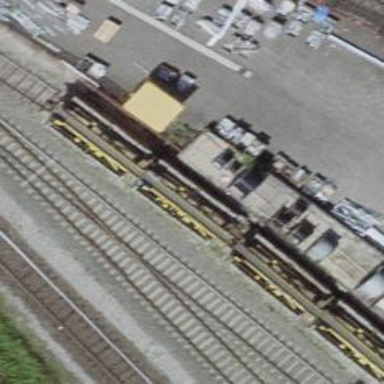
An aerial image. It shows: Railway yard with one track.